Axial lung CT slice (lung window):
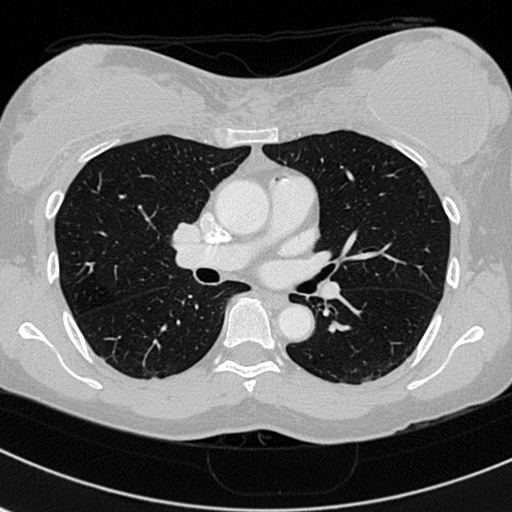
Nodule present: no